Field crop: maize
Growth stage: 2
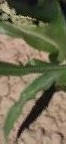
Species: maize